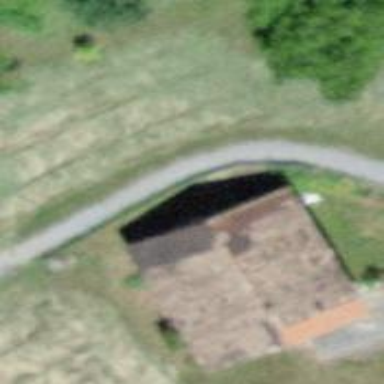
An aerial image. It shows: Rural barn.